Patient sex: F
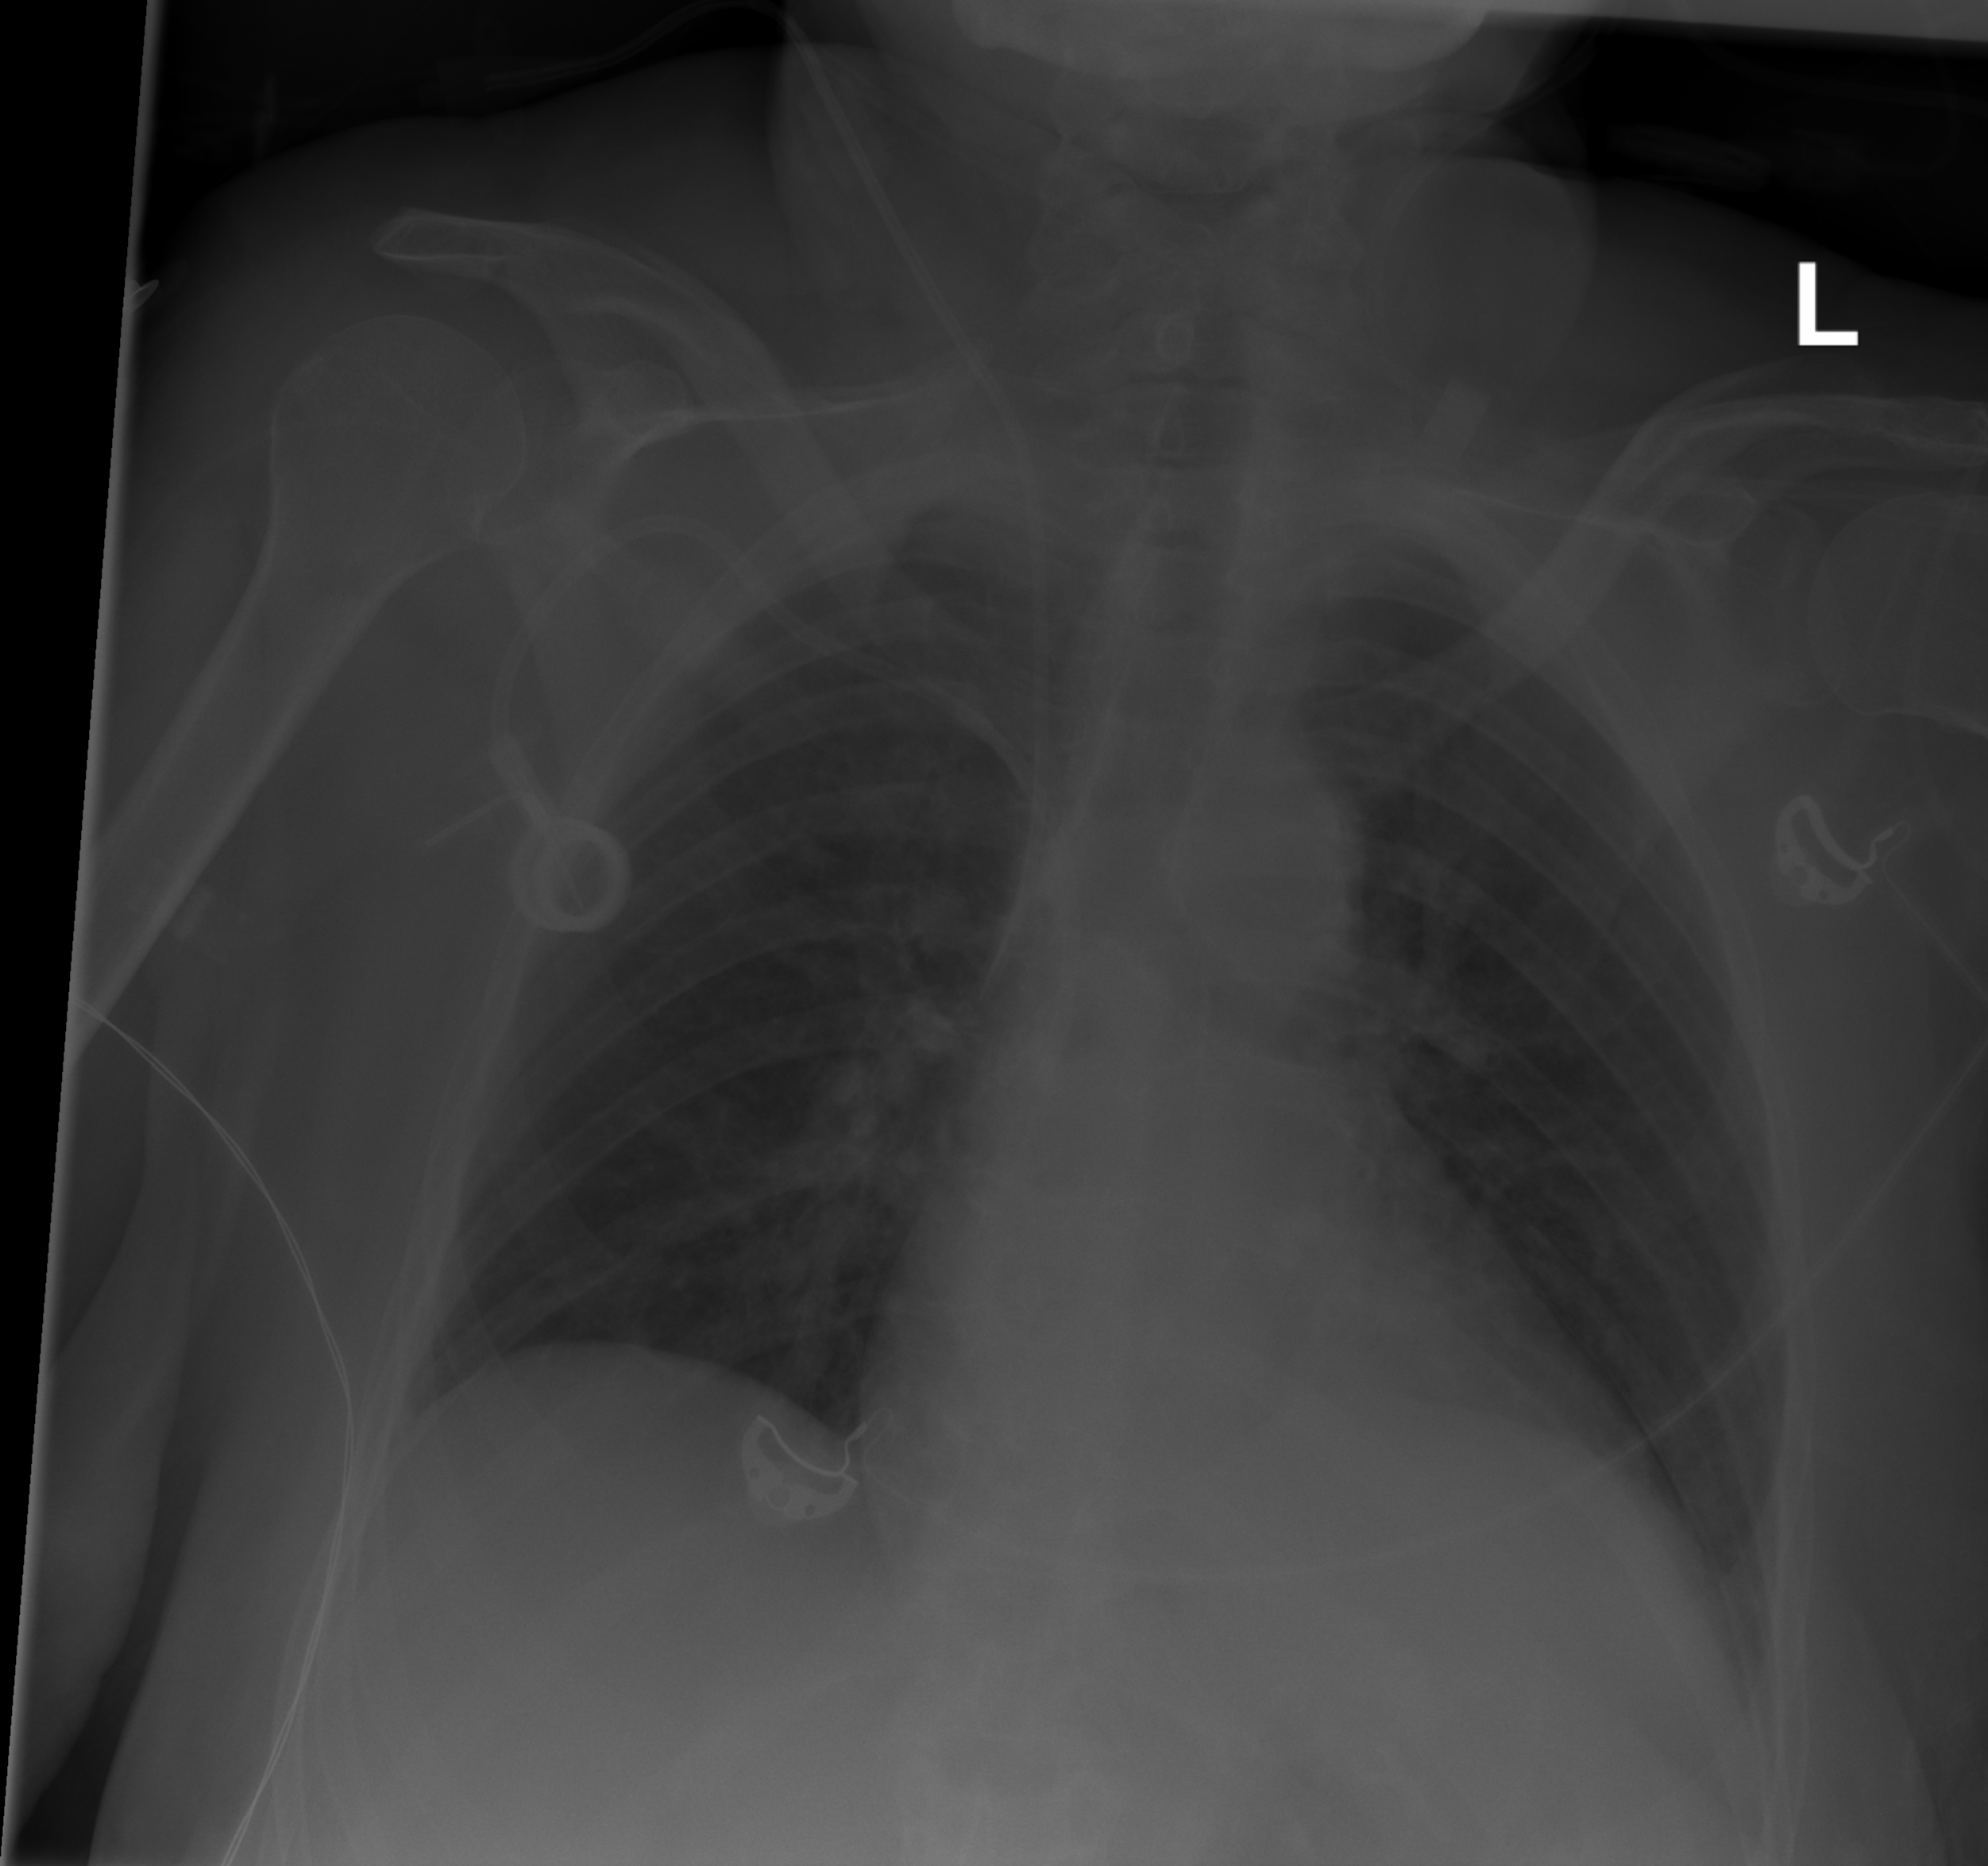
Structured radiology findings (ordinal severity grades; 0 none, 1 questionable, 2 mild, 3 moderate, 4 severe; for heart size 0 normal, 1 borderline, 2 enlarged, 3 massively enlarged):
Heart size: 2
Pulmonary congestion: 2
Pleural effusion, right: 0
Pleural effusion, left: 0
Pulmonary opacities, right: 0
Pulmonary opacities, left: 0
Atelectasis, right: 0
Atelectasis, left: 0